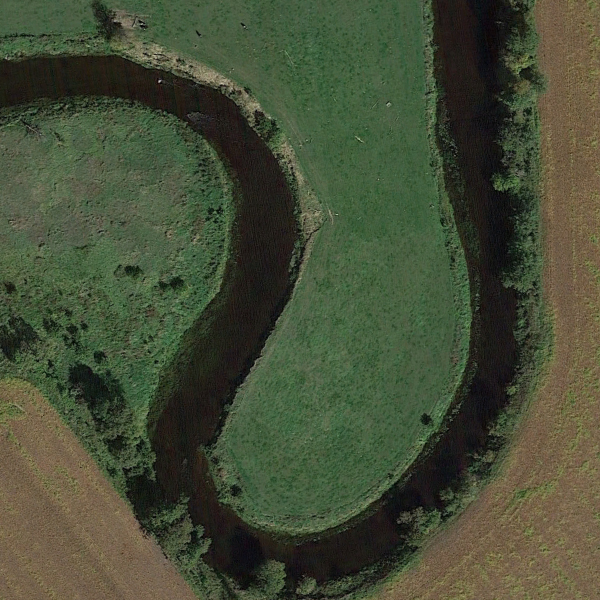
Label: River